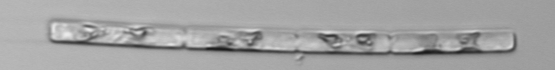
Label: Guinardia_delicatula